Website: crate-barrel
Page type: cart
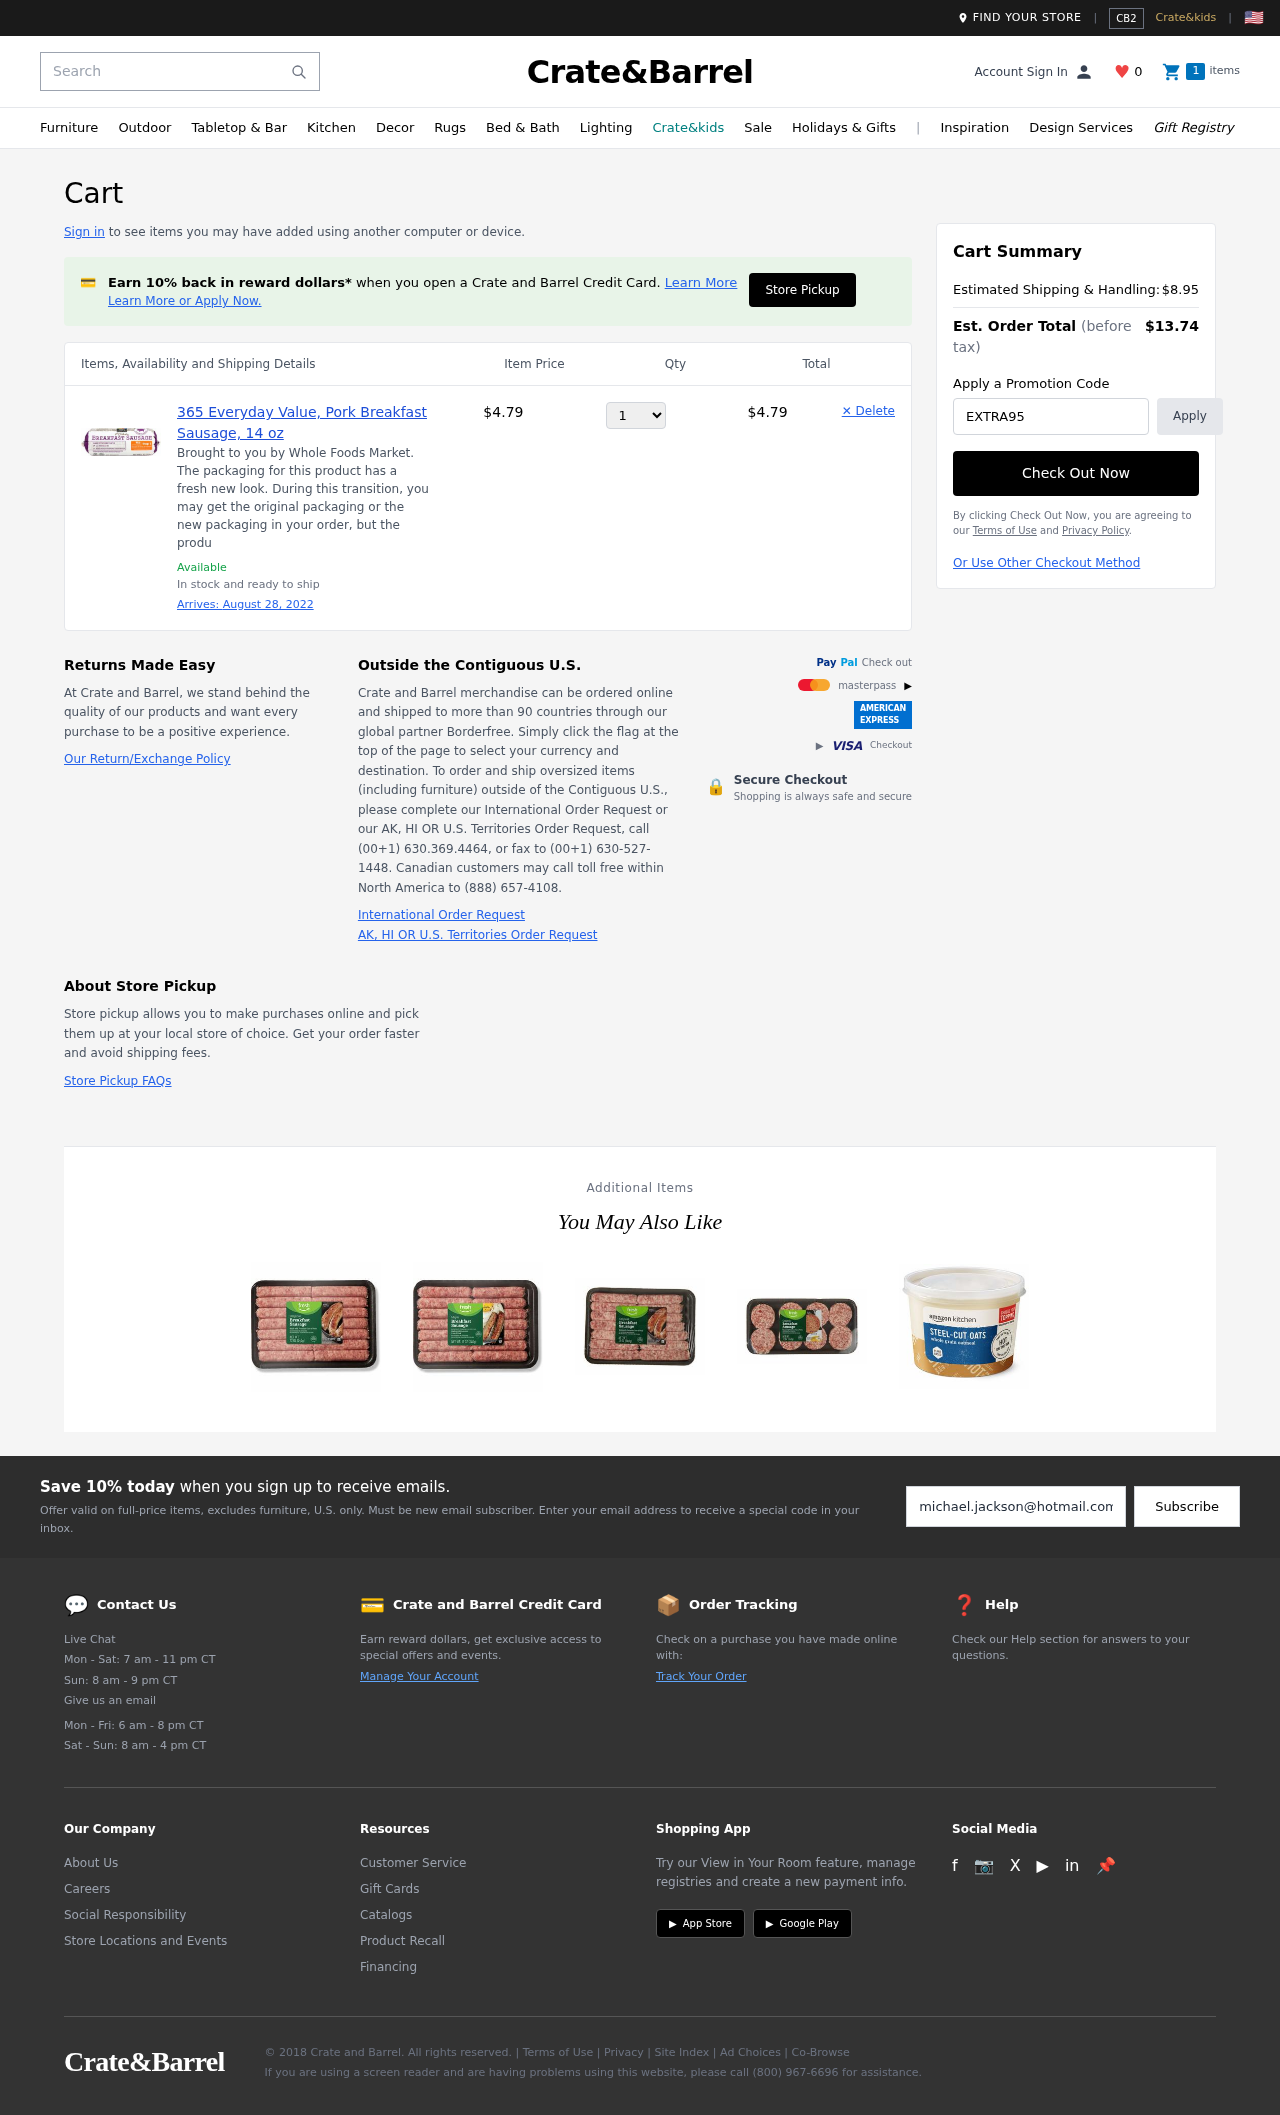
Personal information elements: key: PII_PROMO_CODE
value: EXTRA95
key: PII_EMAIL
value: michael.jackson@hotmail.com
Product elements: key: PRODUCT1_DESC
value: Brought to you by Whole Foods Market.  The packaging for this product has a fresh new look. During this transition, you may get the original packaging or the new packaging in your order, but the produ
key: PRODUCT1_NAME
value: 365 Everyday Value, Pork Breakfast Sausage, 14 oz
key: PRODUCT1_PRICE
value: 4.79
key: PRODUCT1_QUANTITY
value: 1
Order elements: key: ORDER_DELIVERY_DATE
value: August 28, 2022
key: ORDER_SUBTOTAL
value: $4.79
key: ORDER_SHIPPING_COST
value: $8.95
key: ORDER_TOTAL
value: $13.74